Question: I want to do a bar-graph animation. Where the bars go up when the view loads. Here is what I do.
'''
CGRect bar1Frame = self.rootView6.bar1.frame;
bar1Frame.size.height = 181;
[UIView beginAnimations:nil context:nil];
[UIView setAnimationDuration:0.5];
[UIView setAnimationCurve:UIViewAnimationCurveLinear];
self.rootView6.bar1.frame = bar1Frame;
[UIView commitAnimations];
'''
The problem is that the bars height goes to the bottom of the view instead of going to the top.
Anyone can help me?

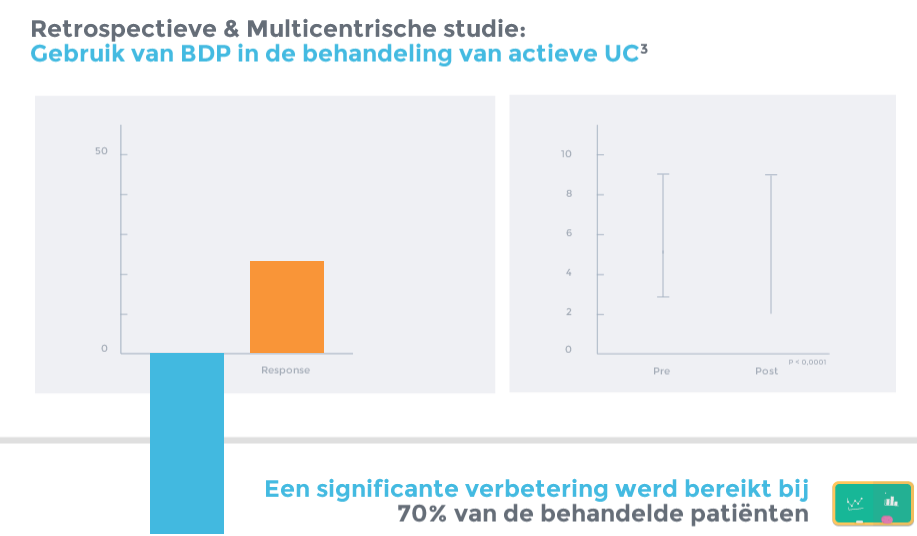
Answer: You need to update the y origin of the 'bar1Frame' as well with
'bar1Frame.origin.y = bar1Frame.origin.y - 181;'
'''
bar1Frame.size.height = 181;
'''
and apply the animations as you did. Doing so will show your bar above the horizontal line of the graph.